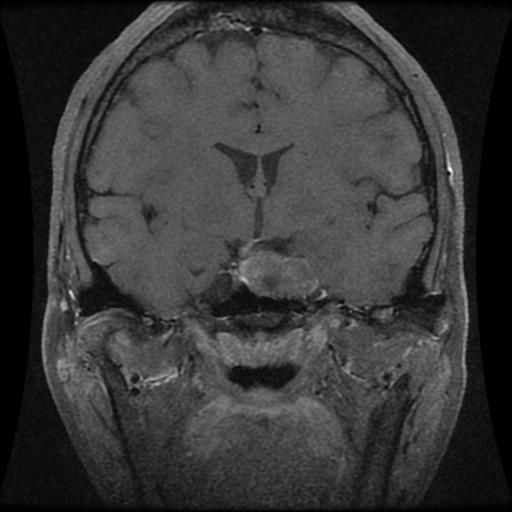
Label: pituitary